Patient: sex M, age 35
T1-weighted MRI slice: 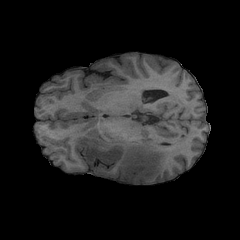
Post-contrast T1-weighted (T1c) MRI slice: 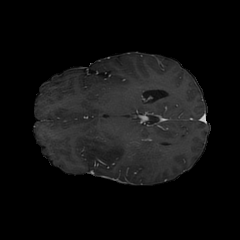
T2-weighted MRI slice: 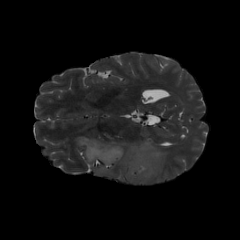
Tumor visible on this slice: yes
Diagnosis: Astrocytoma, IDH-mutant
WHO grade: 4